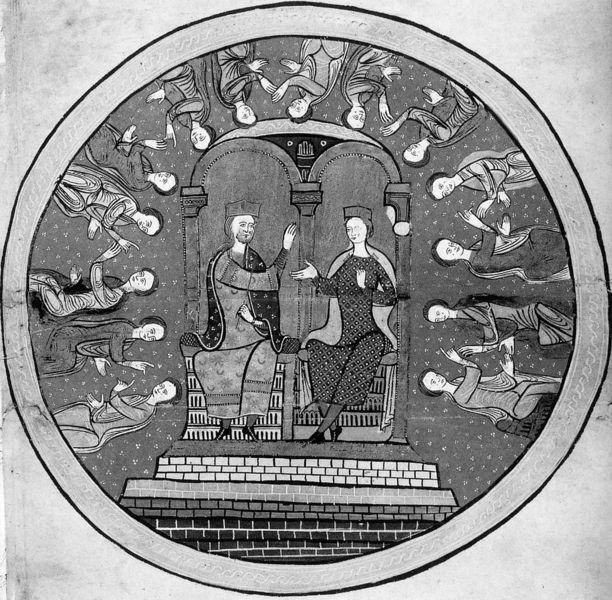
Titel: Liber Feudorum Maior
Institution: Barcelona, Archiv der Krone von Aragón
Schlagwörter: gruppe, hand, mann, weiß, frauen, menschen, sitzen, finger, frau, geste, hut, kleid, schwarz, zeichnung, bart, rahmen, steine, diskutieren, hände, gewand, mantel, familie, paar, krone, kreis, oval, rund, bogen, ziegel, könig, thron, sprechen, runde, stufen, buch, medaillon, druck, stich, beten, mittelalter, baldachin, königin, heilige, miniatur, backsteine, nischen, stifter, buchmalerei, jungfrauen, kopfüber, könog